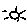
Label: sun